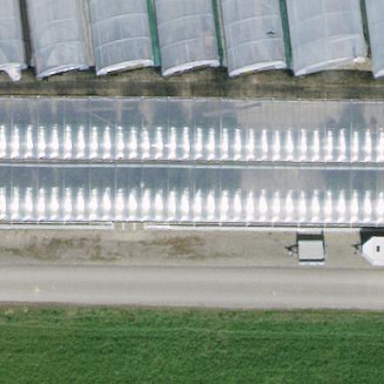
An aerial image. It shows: Greenhouse.